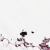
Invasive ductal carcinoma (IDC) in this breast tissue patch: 0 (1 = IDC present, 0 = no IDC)